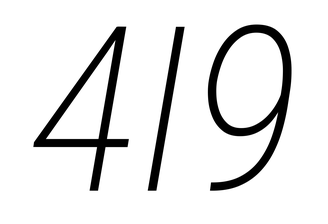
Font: Roboto-Italic_Condensed_ExtraLight_Italic